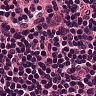
Metastatic tissue present: no